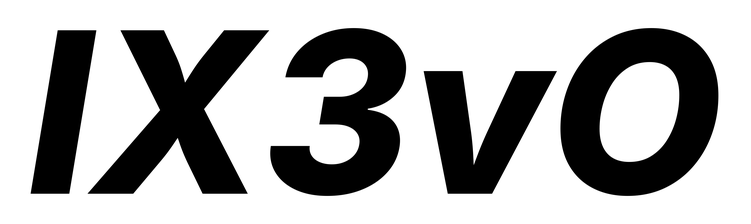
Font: Inter-Italic_ExtraBold_Italic